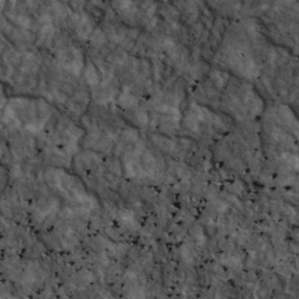
Label: non_frost